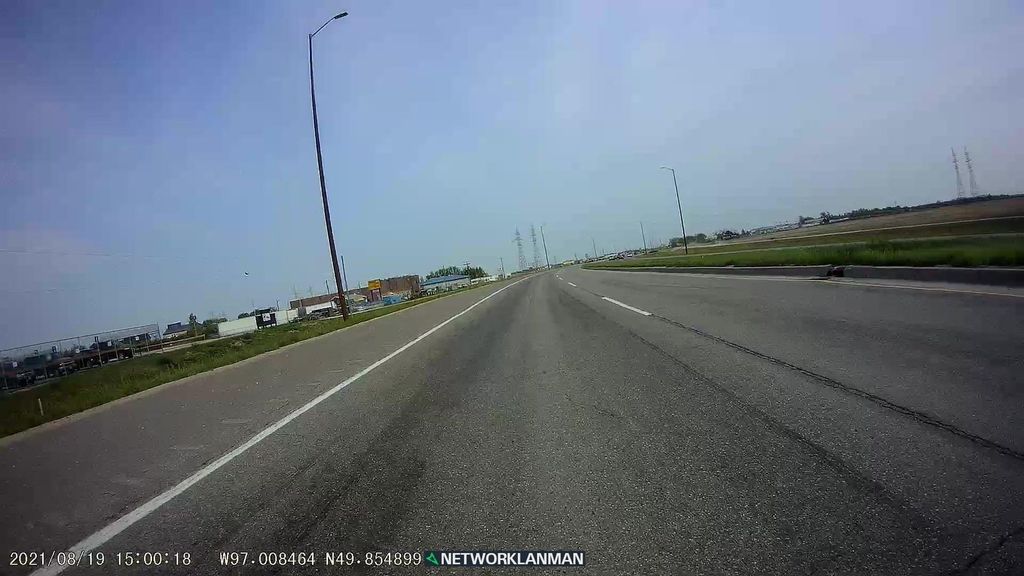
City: winnipeg